Field crop: maize
Growth stage: 2
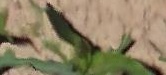
Species: maize